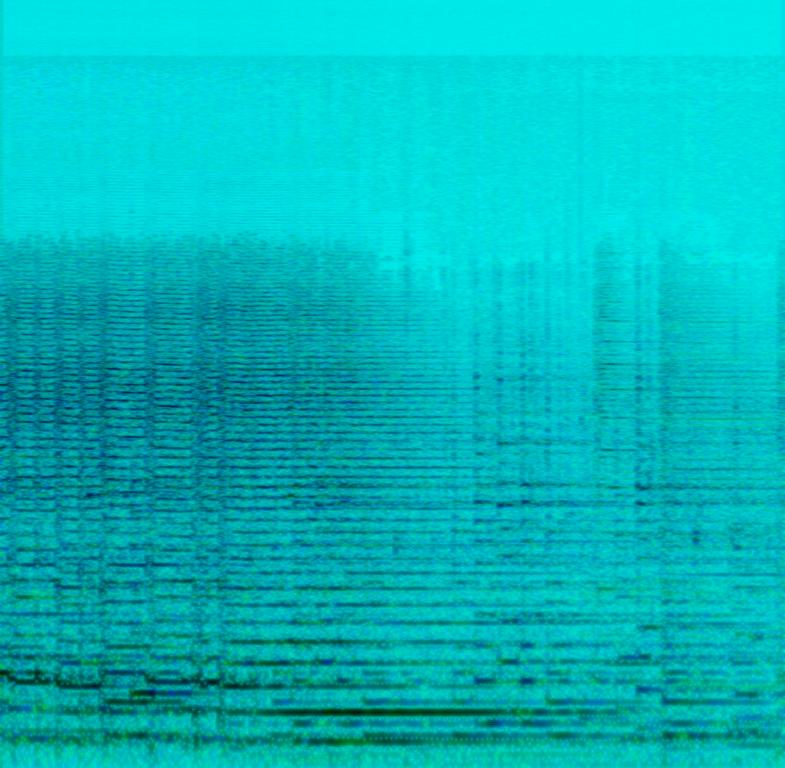
This music is instrumental. The tempo is fast with an electric guitar riff playing a cover of a popular melody. The music is intense, loud, passionate, violent, aggressive and thunderous. This music is heavy metal/ death metal.